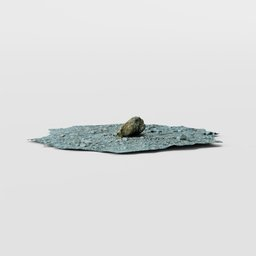
Label: nature